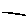
Label: line